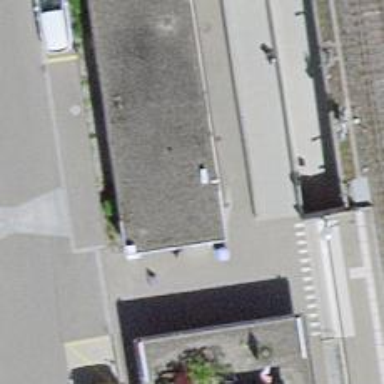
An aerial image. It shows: Kiosk.